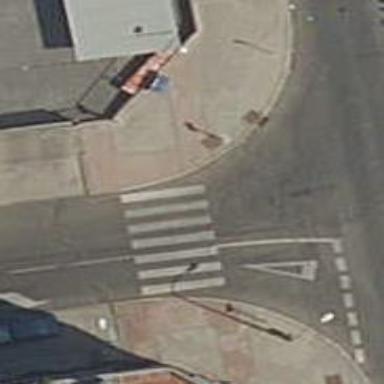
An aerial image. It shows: Footway with zebra crossing.